Question: '''
public class ExpAdapter : BaseExpandableListAdapter
{
private int seed = 1000;
public override View GetChildView(int groupPosition, int childPosition, bool isLastChild, View convertView, ViewGroup parent)
{
if (convertView == null)
{
LayoutInflater inflater = (LayoutInflater) context.GetSystemService(Context.LayoutInflaterService);
convertView = inflater.Inflate(Resource.Layout.inspection_row_2, null);
}
int currentID;
Random randomizer = new Random(seed);
TextView question = (TextView) convertView.FindViewById(Resource.Id.questionText);
RadioGroup radio = (RadioGroup) convertView.FindViewWithTag("actionGroup");
currentID = randomizer.Next(1,101);
radio.Id = currentID;
RadioButton pass = (RadioButton) convertView.FindViewWithTag("passed");
currentID = randomizer.Next(1,101);
pass.Id = currentID;
RadioButton fail = (RadioButton) convertView.FindViewWithTag("failed");
currentID = randomizer.Next(1,101);
fail.Id = currentID;
RadioButton correct = (RadioButton)convertView.FindViewWithTag("corrected");
currentID = randomizer.Next(1,101);
correct.Id = currentID;
RadioButton na = (RadioButton)convertView.FindViewWithTag("na");
currentID = randomizer.Next(1,101);
na.Id = currentID;
string[][] items = questions.childItems();
question.Text = items[groupPosition][childPosition];
seed++;
return convertView;
}
}
'''
Using a breakpoint to step through the above, currentID = 1 throughout execution. The above method gets called repeatedly as MonoDroid creates the child group of controls under the parent group and currentID is ALWAYS = 1. I have also tried creating currentID and randomizer as private static variables within the entire class. Same result.
EDIT: I attempted to create the new Random instances with a seed value that differed for each call to GetChildView. Code is edited above to show how I did that. Still the value of currentID is always = 1. Below is screen shot of information for randomizer in Locals. This information looks the same regardless of what the seed number is. ???

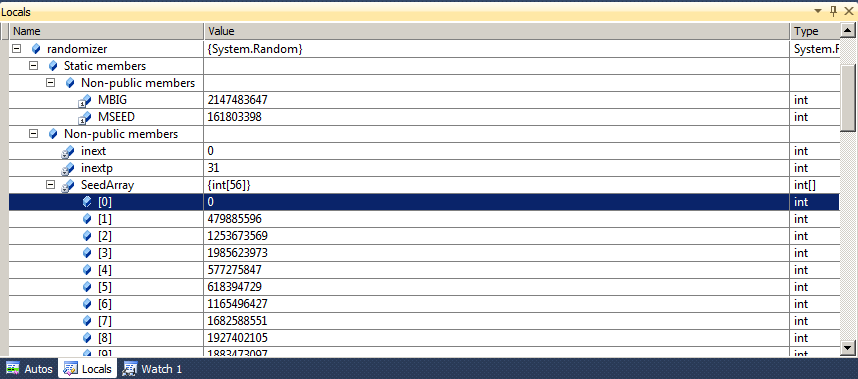
Answer: Randomizer is calculated with system time in milliseconds. So, if you call it rapidly, ie in same millisecond, they get seeded with same number, thus resulting in same random number.